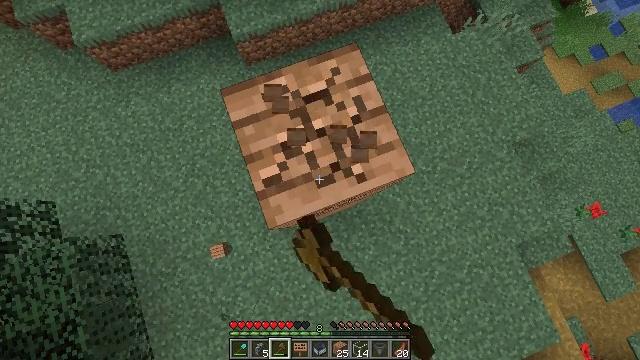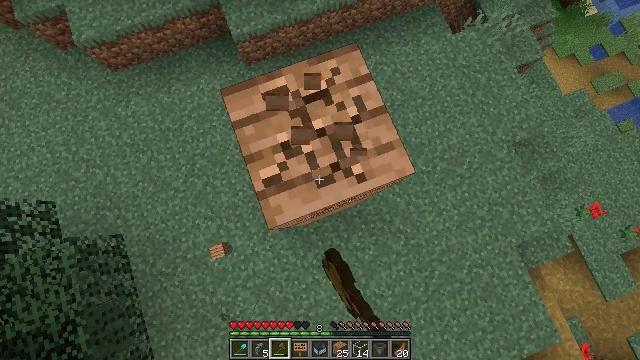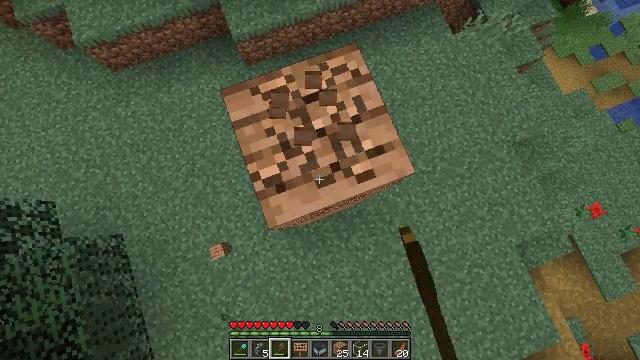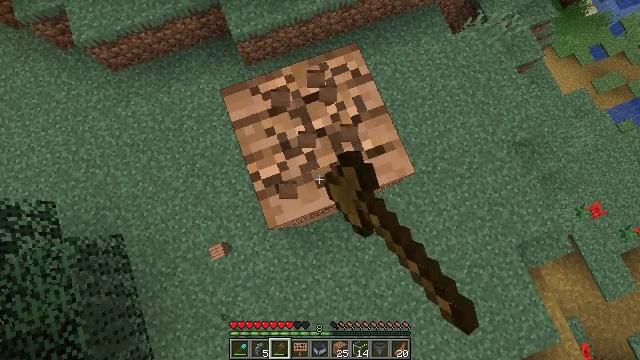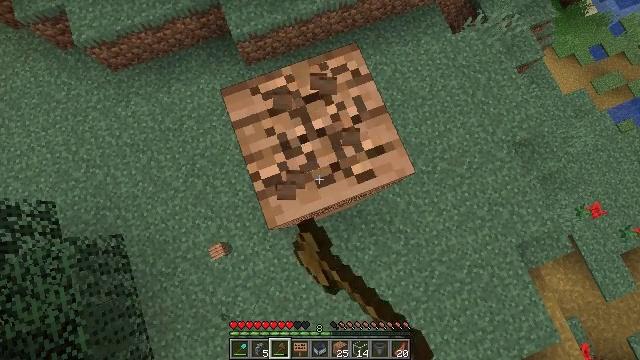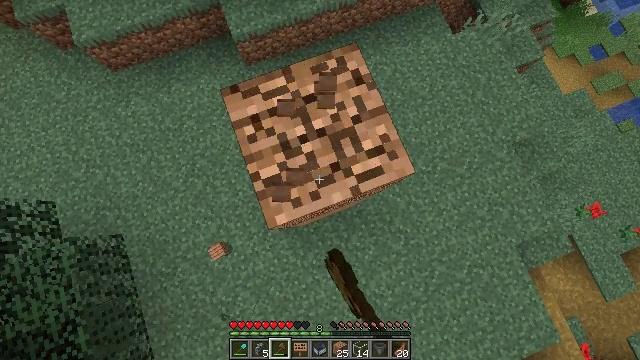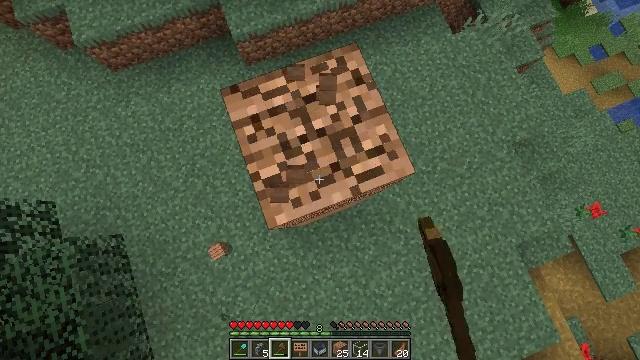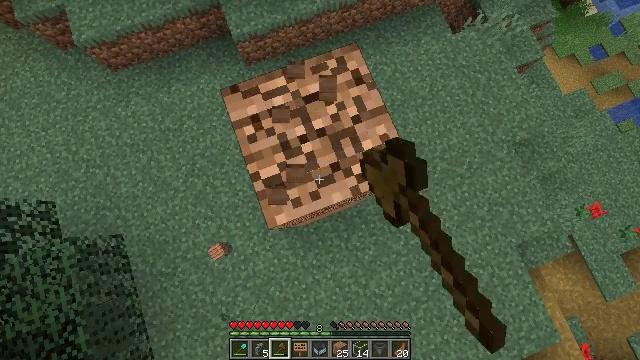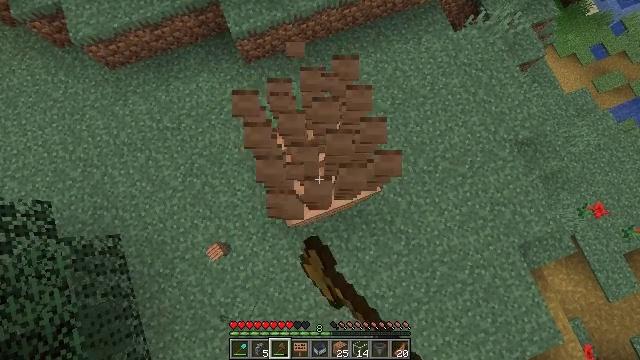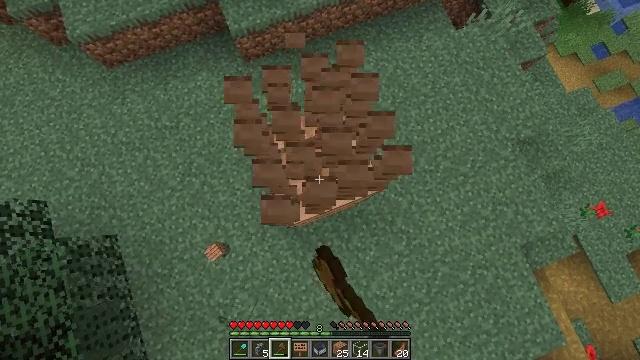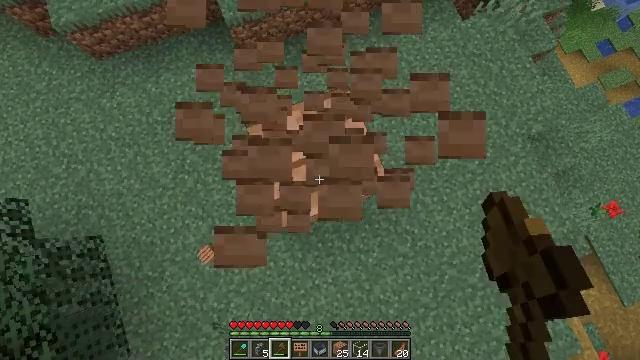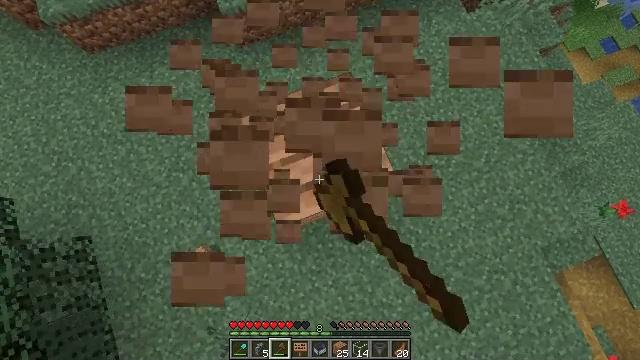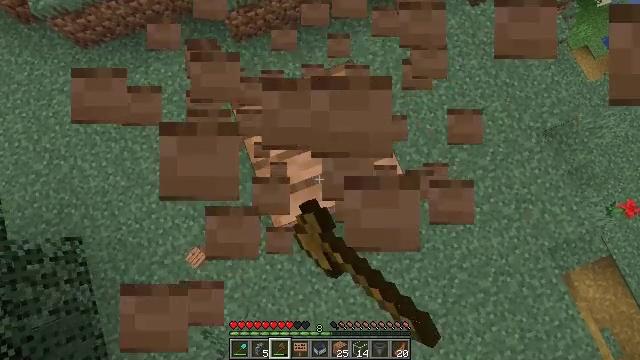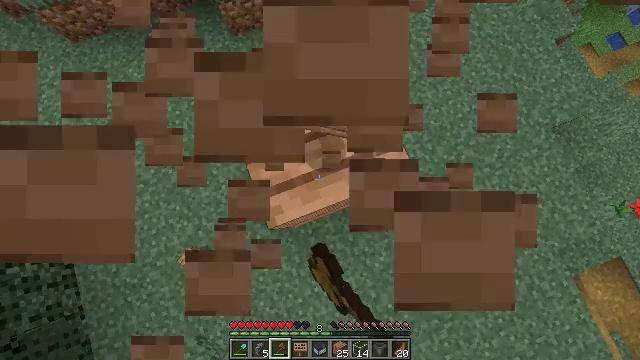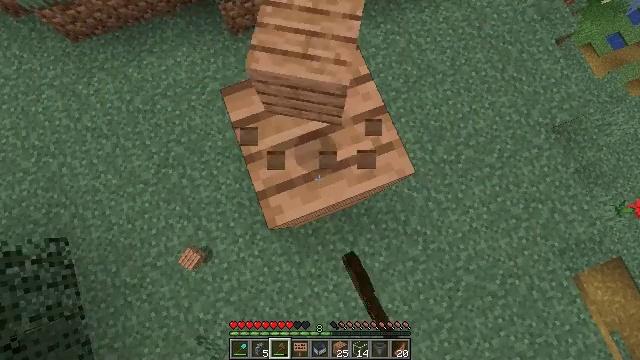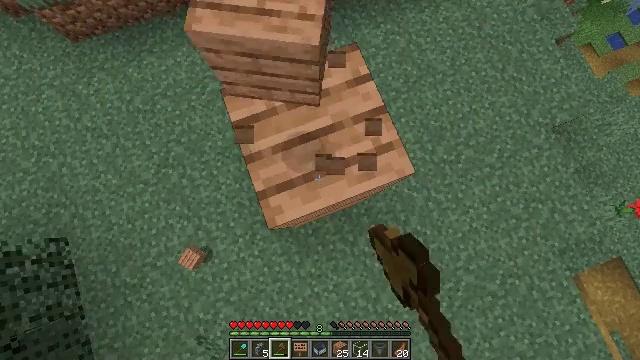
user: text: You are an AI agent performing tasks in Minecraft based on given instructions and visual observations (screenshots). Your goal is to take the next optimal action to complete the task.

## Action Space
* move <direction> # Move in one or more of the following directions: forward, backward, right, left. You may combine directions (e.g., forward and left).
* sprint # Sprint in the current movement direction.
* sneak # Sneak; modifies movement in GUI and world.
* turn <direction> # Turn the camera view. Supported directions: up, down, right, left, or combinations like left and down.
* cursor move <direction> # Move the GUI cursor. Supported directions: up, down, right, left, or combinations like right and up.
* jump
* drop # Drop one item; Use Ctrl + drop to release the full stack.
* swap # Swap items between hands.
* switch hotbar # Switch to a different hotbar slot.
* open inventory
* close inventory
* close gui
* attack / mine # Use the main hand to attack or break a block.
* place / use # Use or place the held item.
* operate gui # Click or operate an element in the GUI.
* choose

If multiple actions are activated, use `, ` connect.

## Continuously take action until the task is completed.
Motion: motion action
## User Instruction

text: Retrieve jungle planks by mining.
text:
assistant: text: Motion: attack / mine
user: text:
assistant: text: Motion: attack / mine
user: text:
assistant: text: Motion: attack / mine
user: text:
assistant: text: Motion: attack / mine
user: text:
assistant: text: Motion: attack / mine
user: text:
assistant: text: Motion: attack / mine
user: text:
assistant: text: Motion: attack / mine
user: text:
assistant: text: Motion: attack / mine
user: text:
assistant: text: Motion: attack / mine
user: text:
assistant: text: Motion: attack / mine
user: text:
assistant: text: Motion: attack / mine
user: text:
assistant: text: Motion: attack / mine
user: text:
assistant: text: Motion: attack / mine
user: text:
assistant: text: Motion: attack / mine
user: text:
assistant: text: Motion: attack / mine
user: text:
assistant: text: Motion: attack / mine
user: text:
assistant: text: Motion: attack / mine
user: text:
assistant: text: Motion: attack / mine
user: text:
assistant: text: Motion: attack / mine
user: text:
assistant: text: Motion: attack / mine
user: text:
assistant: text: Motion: attack / mine
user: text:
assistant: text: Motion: attack / mine
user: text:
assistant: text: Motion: attack / mine
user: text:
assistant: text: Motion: attack / mine
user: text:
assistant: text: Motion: attack / mine
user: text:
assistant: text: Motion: attack / mine
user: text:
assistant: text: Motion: attack / mine
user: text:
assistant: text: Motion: attack / mine
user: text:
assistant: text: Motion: attack / mine
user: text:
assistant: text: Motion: attack / mine